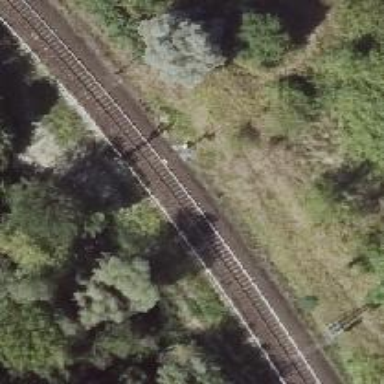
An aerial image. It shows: Railway signal.